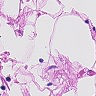
Metastatic tissue present: no